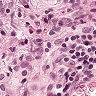
Metastatic tissue present: yes